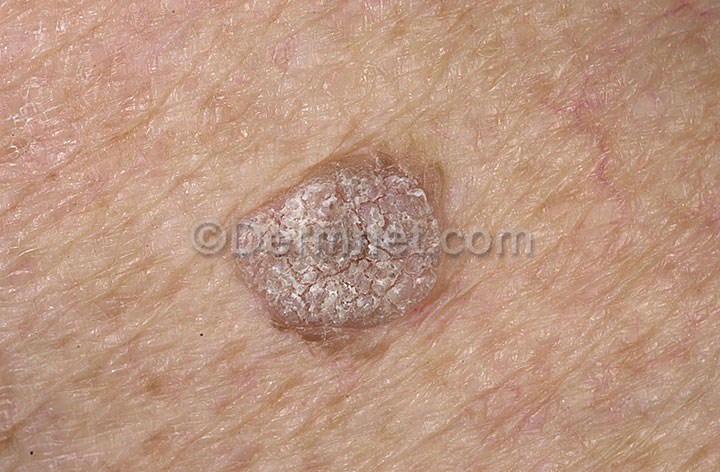
Disease: Seborrheic Keratoses and other Benign Tumors